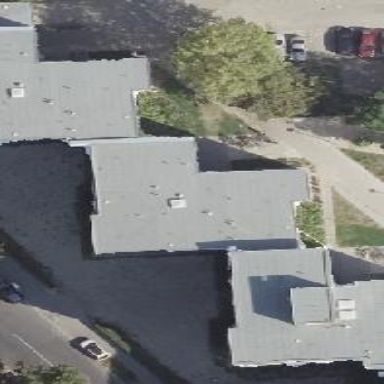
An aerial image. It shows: Flat-roofed apartment building with tar paper roofing.